Question: I am trying to insert the "Puzzle Game" text circled in red in the attached image.
I have already placed the 4 blue buttons and the textfields all in 1 GridLayout.
I tried inserting the text together with the GridLayout as a non-clickable button, but it didn't work as the sizes per cell in GridLayout is the same throughout.
Trying to use setBounds as well, but it doesn't even show up in the JFrame =/ .

'''
// create a new panel - panel1
JPanel panel1 = new JPanel();
// set layout of panel1
panel1.setLayout(new GridLayout(3,2));
panel1.setPreferredSize(new Dimension(500,200));
// create new buttons - button1 to button4
JButton button1 = new JButton("Start Game");
JButton button2 = new JButton("Get History");
JButton button3 = new JButton("Reset Game");
JButton button4 = new JButton("Exit Game");
// create label and text field for entering of player's names
JLabel label1 = new JLabel("Enter Player's name:",JLabel.CENTER);
JTextField field1 = new JTextField();
// add the labels and text field to panel1
panel1.add(label1);
panel1.add(field1);
// adds button1 to button4 to panel1
panel1.add(button1);
panel1.add(button2);
panel1.add(button3);
panel1.add(button4);
// create a new general panel to contain all panels containing components placed at the bottom
JPanel btmGenP = new JPanel();
this.add(btmGenP,BorderLayout.SOUTH);
btmGenP.add(panel1,FlowLayout.LEFT);
// create a new panel - panel2
JPanel panel2 = new JPanel();
panel2.setLayout(null);
panel2.setBounds(50,50,50,50);
this.add(panel2);
// add Jlabel text to panel2
JLabel puzgame = new JLabel("~~Puzzle Game~~");
panel2.add(puzgame);
'''
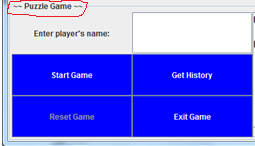
Answer: Try this:
'''
panel1.setBorder(BorderFactory.createTitledBorder("~~Puzzle Game~~"));
'''